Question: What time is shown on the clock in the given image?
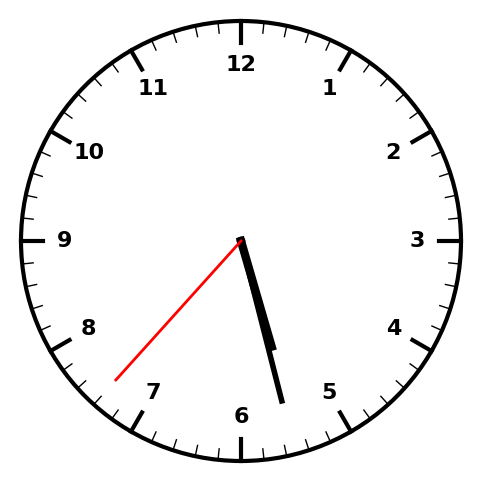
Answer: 05:27:37